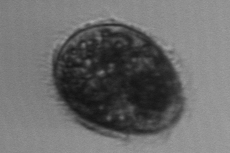
Label: Pleuronema